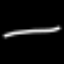
Label: line